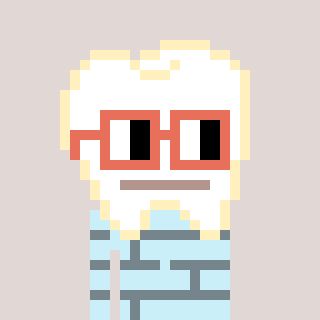
a pixel art character with square orange glasses, a tooth-shaped head and a cold-colored body on a warm background